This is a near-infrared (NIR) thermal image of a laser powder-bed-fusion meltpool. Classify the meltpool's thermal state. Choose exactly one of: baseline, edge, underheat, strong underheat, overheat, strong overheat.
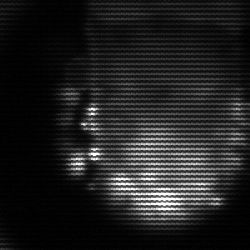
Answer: baseline